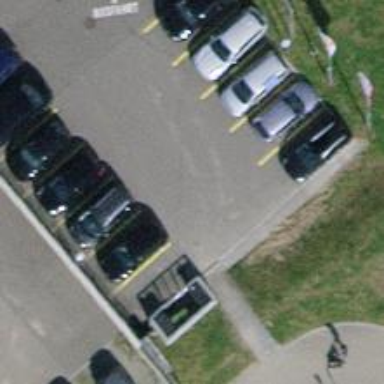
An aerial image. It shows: Asphalt parking aisle designated as service road.